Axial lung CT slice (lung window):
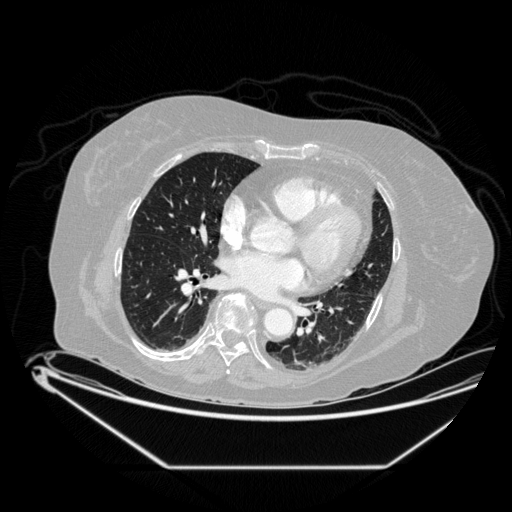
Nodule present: no